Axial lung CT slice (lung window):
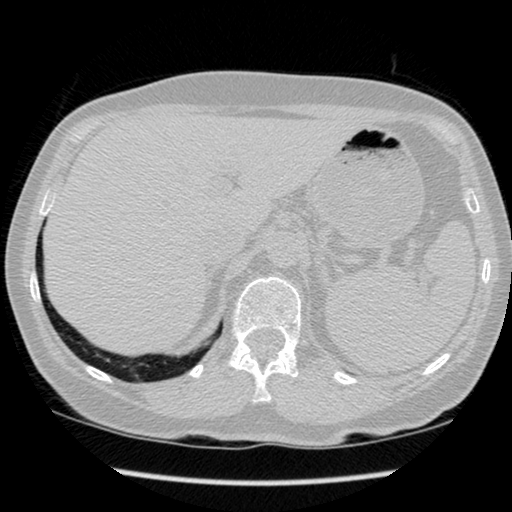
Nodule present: no